Question: ### My Question:
I know onenote rest web api can do it,but i hope using pc client libary.(More Faster)
Is there any lib can export onenote page to html file ?
### Example I tried:
1.create a page :

2.I try using 'ScipBe.Common.Office.OneNote' libary then i get xml-format content
'''
void Main()
{
var oneNoteProvider = new OneNoteProvider();
var pageitems = oneNoteProvider.PageItems.Where(p => p.Name =="TEST");
foreach (var item in pageitems)
{
var pageXMLContent = "";
oneNoteProvider.OneNote.GetPageContent(item.ID, out pageXMLContent, Microsoft.Office.Interop.OneNote.PageInfo.piBasic);
pageXMLContent.Dump($"{item.LastModified} {item.Notebook.Name} {item.Section.Name} {item.Name} {item.DateTime}");
}
}
'''
---
## Query Content Result:
'''
<one:OE authorResolutionID="&lt;resolutionId provider=&quot;Windows Live&quot;" creationTime="2018-08-04T02:07:48.000Z" lastModifiedTime="2018-08-04T02:07:48.000Z" objectID="{CC124B54-2D28-4926-ACFB-755E228E3087}{51}{B0}" alignment="left" quickStyleIndex="1">
<one:T>
<![CDATA[]]>
</one:T>
<one:OEChildren lang="en-US">
<one:OE creationTime="2018-08-04T02:08:07.000Z" lastModifiedTime="2018-08-04T02:08:07.000Z" objectID="{CC124B54-2D28-4926-ACFB-755E228E3087}{16}{B0}" alignment="left" quickStyleIndex="1" style="font-family:'Microsoft JhengHei';font-size:18.0pt">
<one:List>
<one:Number numberSequence="0" numberFormat="##." fontSize="18.0" font="Microsoft JhengHei" bold="true" text="1."/>
</one:List>
<one:T>
<![CDATA[<span style='font-weight:bold'>This is test Page</span>]]>
</one:T>
</one:OE>
</one:OEChildren>
</one:OE>
'''
## Expect Result:
'''
<html xmlns:o="urn:schemas-microsoft-com:office:office" xmlns:dt="uuid:C2F41010-65B3-11d1-A29F-00AA00C14882" xmlns="http://www.w3.org/TR/REC-html40">
<body lang=zh-TW style='font-family:Calibri;font-size:11.0pt'>
<div style='direction:ltr;border-width:100%'>
<div style='direction:ltr;margin-top:0in;margin-left:0in;width:6.8652in'>
<div style='direction:ltr;margin-top:0in;margin-left:.0527in;width:1.1743in'>
<p style='margin:0in;font-family:"Microsoft JhengHei";font-size:20.0pt' lang=en-US>TEST</p>
</div>
<div style='direction:ltr;margin-top:.3298in;margin-left:0in;width:6.8652in'>
<ul style='margin-left:.0312in;direction:ltr;unicode-bidi:embed;margin-top:
0in;margin-bottom:0in'>
<p style='margin:0in;font-family:Calibri;font-size:11.0pt'>&nbsp;</p>
<ol type=1 style='margin-left:.375in;direction:ltr;unicode-bidi:embed;
margin-top:0in;margin-bottom:0in;font-family:"Microsoft JhengHei";font-size:
18.0pt;font-weight:bold;font-style:normal'>
<li value=1 style='margin-top:0;margin-bottom:0;vertical-align:middle;
font-weight:bold' lang=en-US>
<span style='font-family:"Microsoft JhengHei";
font-size:18.0pt;font-weight:bold;font-style:normal;font-weight:bold;
font-family:"Microsoft JhengHei";font-size:18.0pt'>This is test Page</span>
</li>
</ol>
<p style='margin:0in'>
<img src="OneNote.files/image001.png" width=652 height=110 alt="Ji Qi Chan Sheng De Ti Dai Wen Zi :&#10;,CHANGEDAFEWSECONDSAGO&#10;OneN0teExportpagetohtmlfile">
</p>
</ul>
</div>
</div>
</div>
</body>
</html>
'''
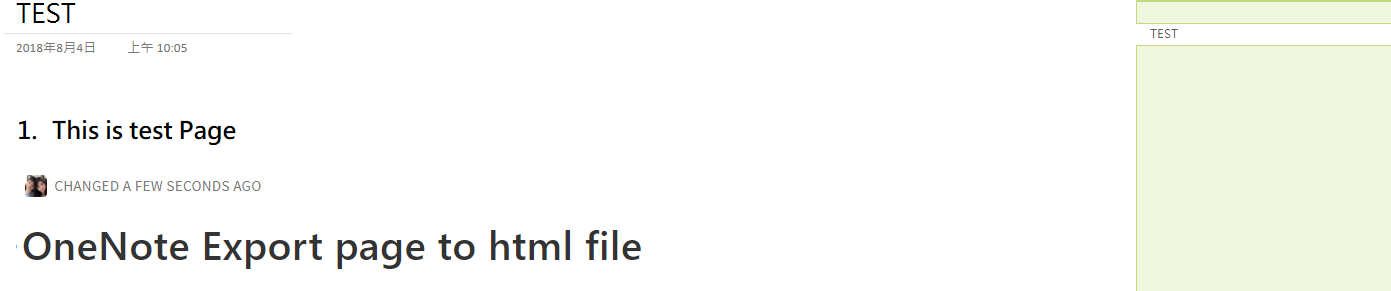
Answer: I try use 'XDocument' get values.
'''
void Main()
{
var oneNoteProvider = new OneNoteProvider();
var pageitems = oneNoteProvider.PageItems.Where(p => p.Name =="TEST");
foreach (var item in pageitems)
{
var pageXMLContent = string.Empty;
oneNoteProvider.OneNote.GetPageContent(item.ID, out pageXMLContent, Microsoft.Office.Interop.OneNote.PageInfo.piBasic);
var xml = XDocument.Parse(pageXMLContent);
var ns = xml.Root.Name.Namespace;
var html = $@"
<html xmlns:o='urn:schemas-microsoft-com:office:office' xmlns:dt='uuid:{item.ID}' xmlns='http://www.w3.org/TR/REC-html40'>
<body lang=zh-TW style='font-family:Calibri;font-size:11.0pt'>
{
string.Join("<br>",xml.Descendants(ns + "T").Skip(1).Select(s=>s.Value)) //skip first one because it's title.
}
</body>
</html>".Dump();
}
}
'''
### Query Result:
'''
<html xmlns:o='urn:schemas-microsoft-com:office:office' xmlns:dt='uuid:{1FA8749E-CCE5-4BC5-A803-60A7C569085E}{1}{E1954399447194725751151923730734807786438831}' xmlns='http://www.w3.org/TR/REC-html40'>
<body lang=zh-TW style='font-family:Calibri;font-size:11.0pt'>
<br><span style='font-weight:bold'>This is test Page</span>
</body>
</html>
'''
---
This way may be possible. I'm trying on it.